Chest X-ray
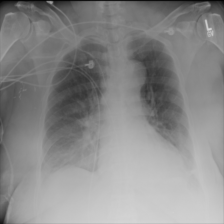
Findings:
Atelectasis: positive
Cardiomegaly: negative
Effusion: negative
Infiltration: negative
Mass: negative
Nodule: negative
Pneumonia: negative
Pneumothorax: negative
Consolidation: negative
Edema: negative
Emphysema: negative
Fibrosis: negative
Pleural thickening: negative
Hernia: negative